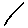
Label: line